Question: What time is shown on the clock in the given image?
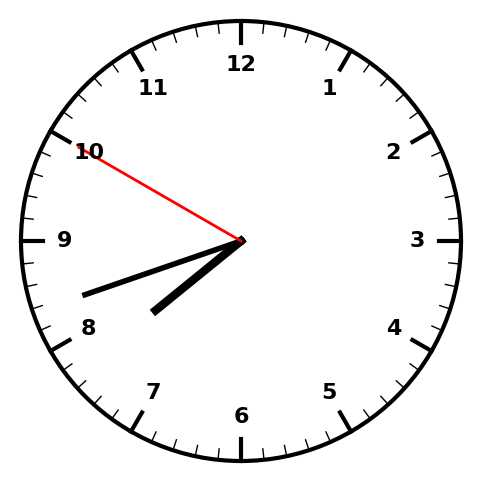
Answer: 07:41:50